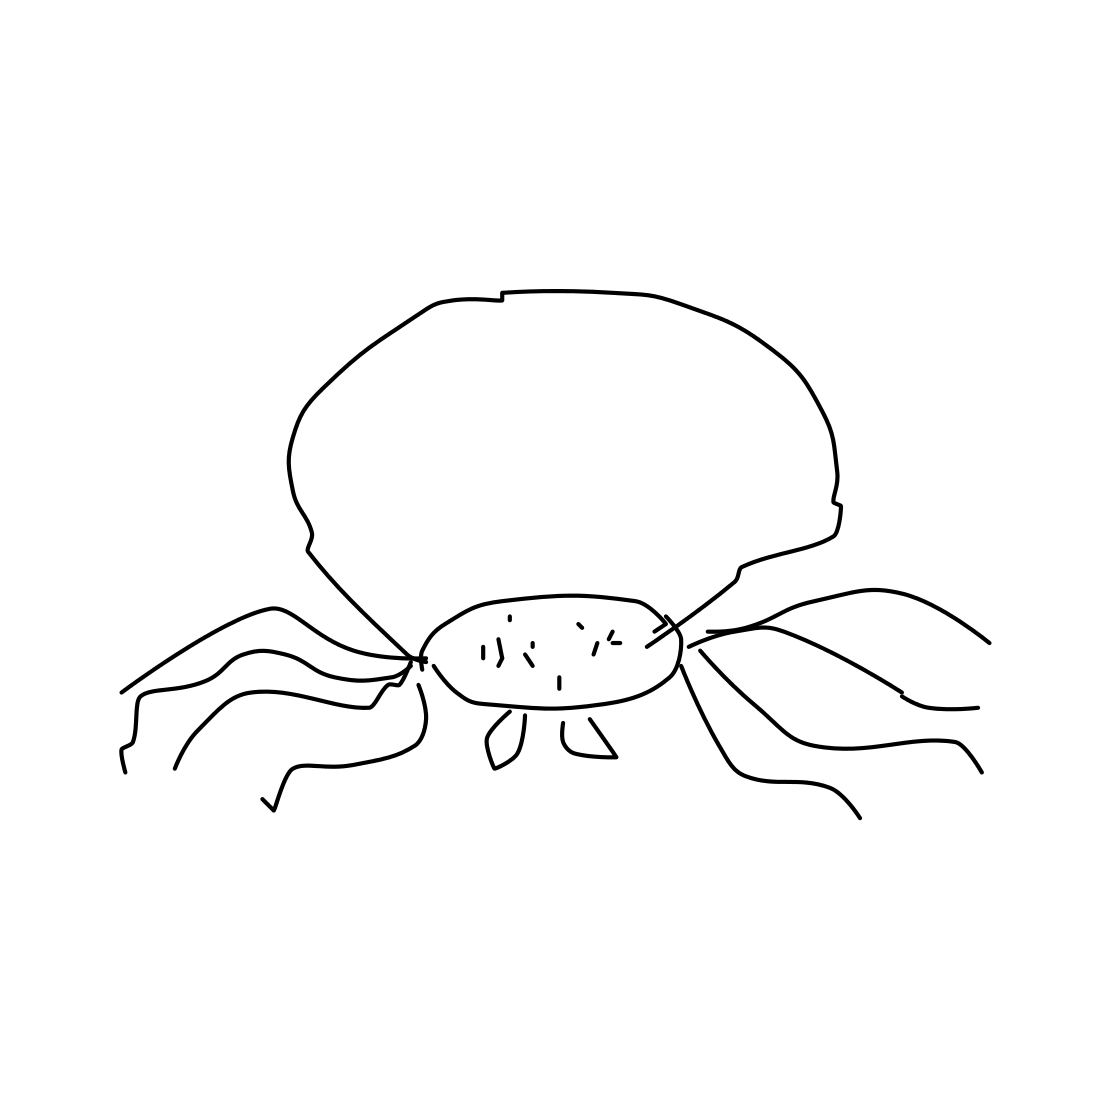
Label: spider